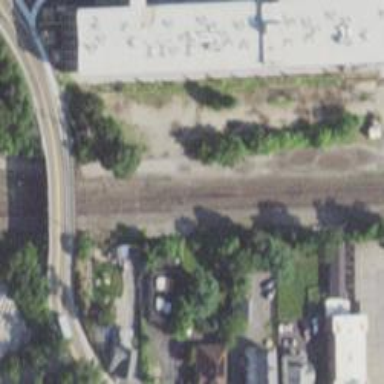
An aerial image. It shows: Railway siding for service.